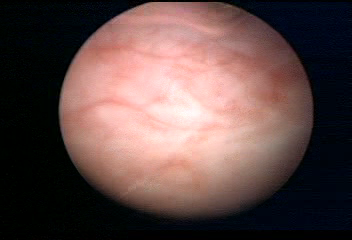
Modality: WLC
Class: Foreign bodies
Subclass: AirBubble
Bladder cancer association: No
Annotated structures: Air bubble